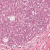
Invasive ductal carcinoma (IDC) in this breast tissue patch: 0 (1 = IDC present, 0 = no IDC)